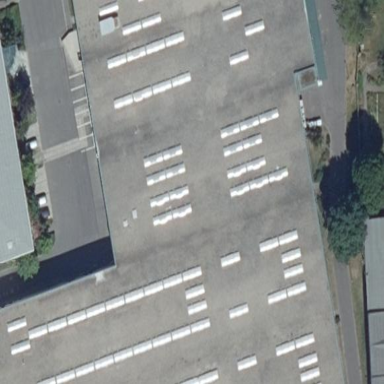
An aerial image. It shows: Industrial building.